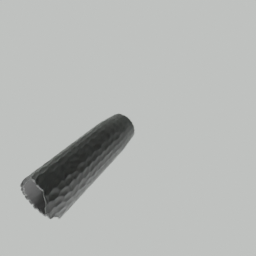
Label: decoration